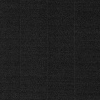
Atmospheric dust classification: dusty